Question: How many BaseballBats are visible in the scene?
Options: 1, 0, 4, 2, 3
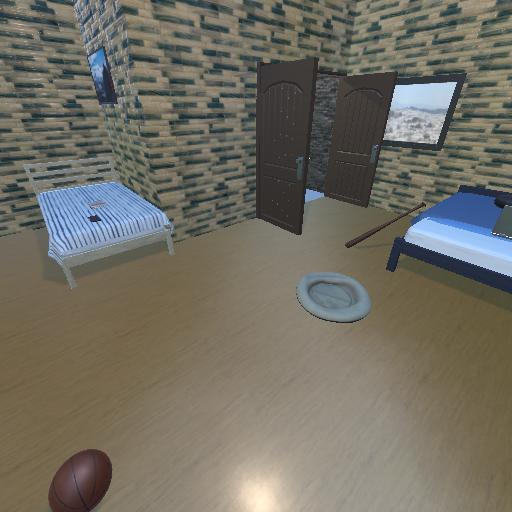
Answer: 1